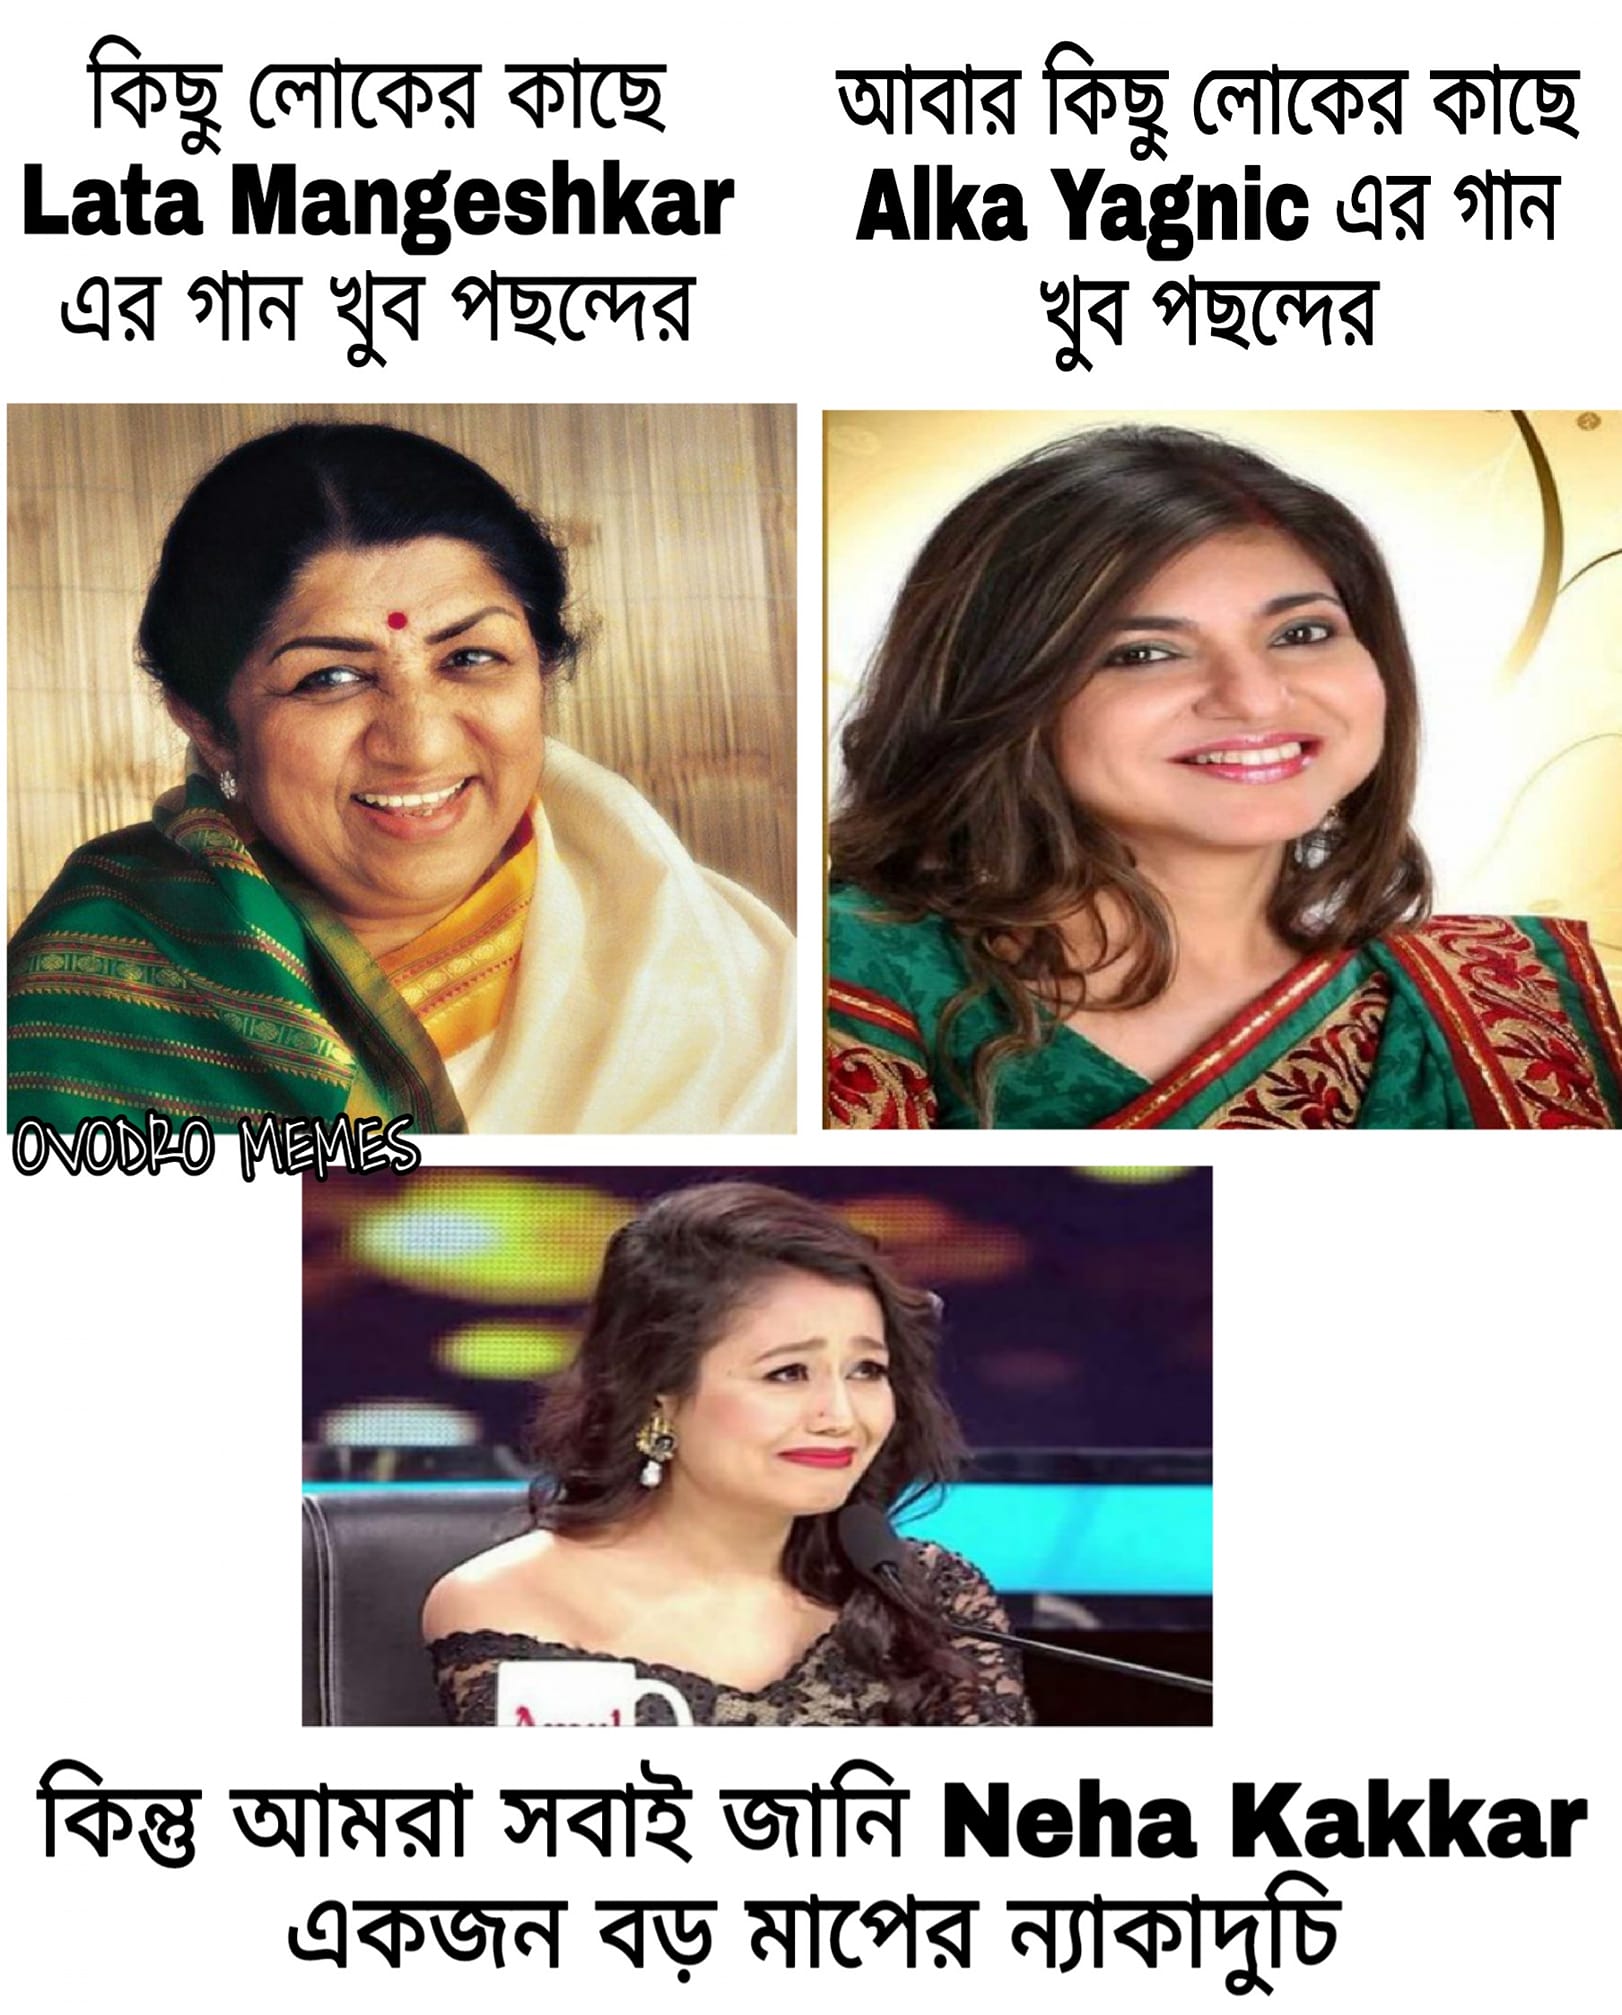
Caption: কিছু লোকের কাছে Lata Mangeshkar এর গান খুব পছন্দের    আবার কিছু লোকের কাছে Alka Yagnic খুব পছন্দের     কিন্তু আমরা সবাই জানি Neha Kakkar  একজন বড় মাপের ন্যাকাদুচি
Label: hate